Aerial crown-view tile of a tropical tree (Barro Colorado Island, Panama), acquired 20240918:
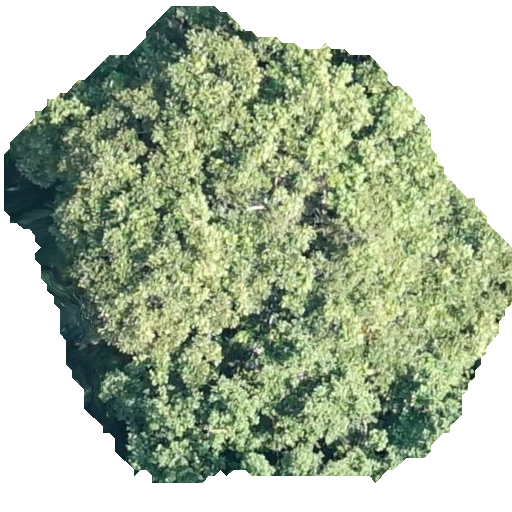
Species: Dipteryx oleifera
GBIF accepted scientific name: Dipteryx oleifera
Crown area: 270.567 m²